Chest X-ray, PA view. Patient: 65 years old, sex F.
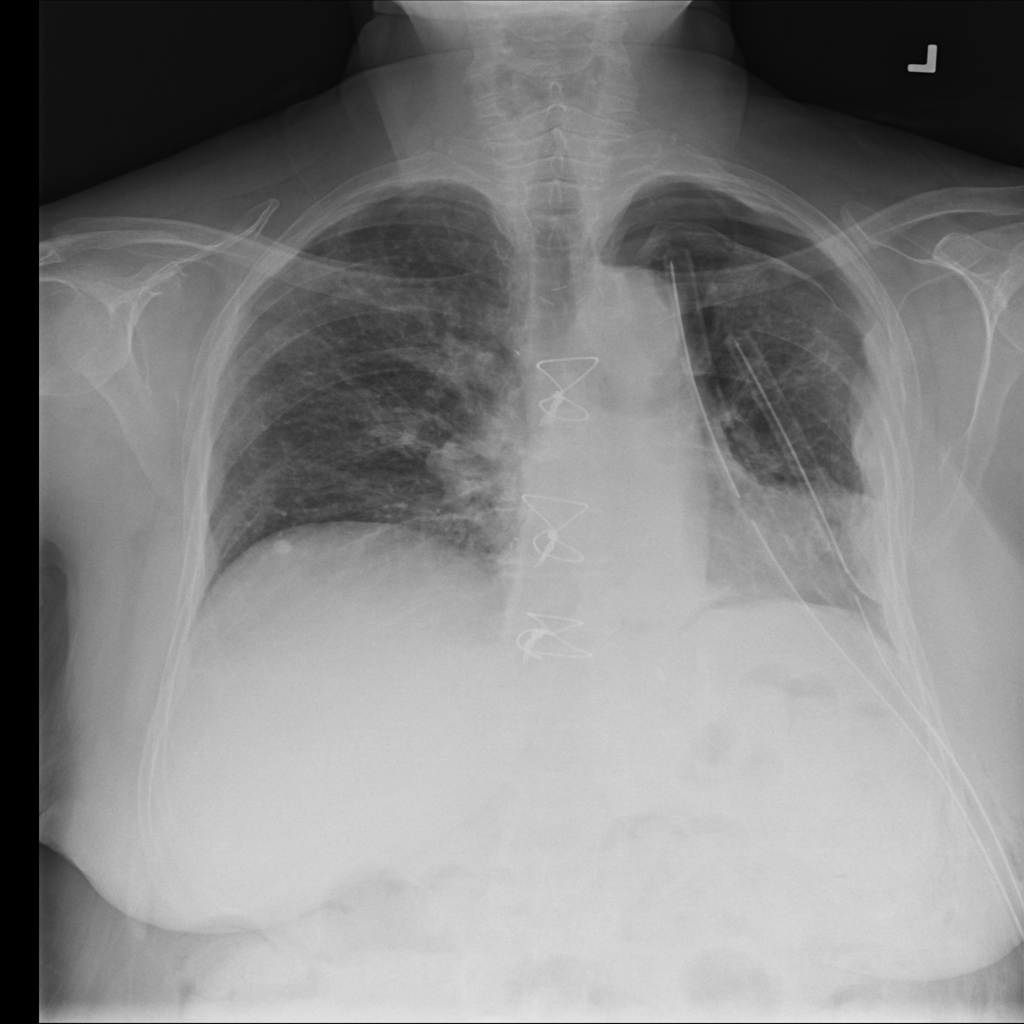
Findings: Pneumothorax